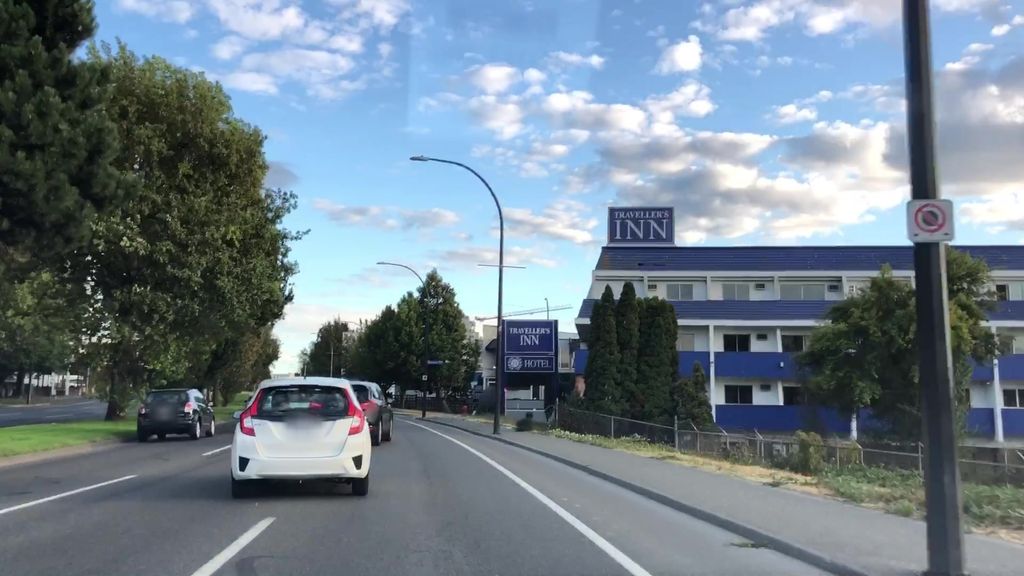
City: victoria